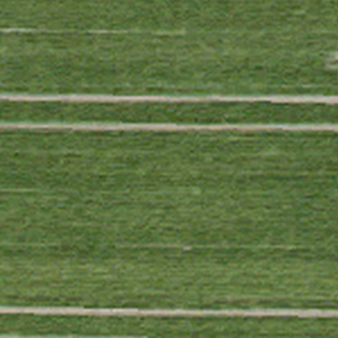
Label: other